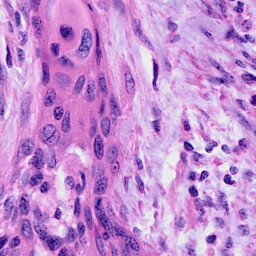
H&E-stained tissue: Cervix